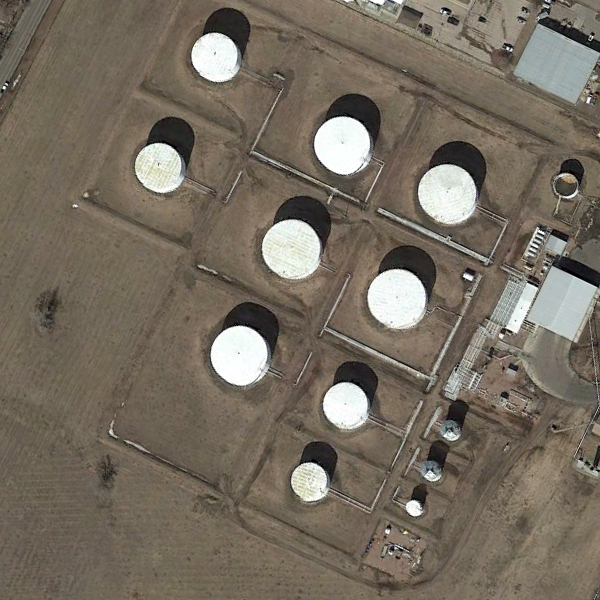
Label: StorageTanks